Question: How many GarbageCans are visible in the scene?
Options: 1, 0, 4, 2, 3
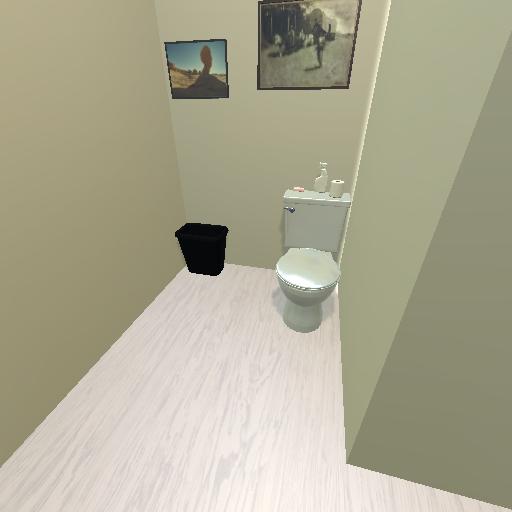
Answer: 1